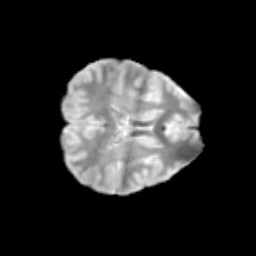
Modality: T2w
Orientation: axial
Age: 11
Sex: male
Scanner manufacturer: siemens
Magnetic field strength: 3 T
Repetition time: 3.8 s
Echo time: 0.07 s